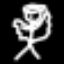
Label: angel